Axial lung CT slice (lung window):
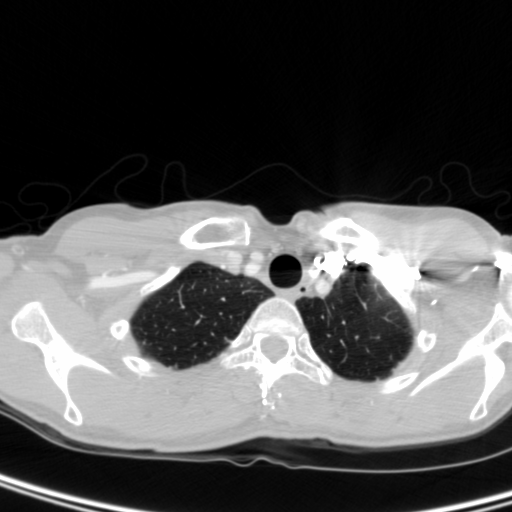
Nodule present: no